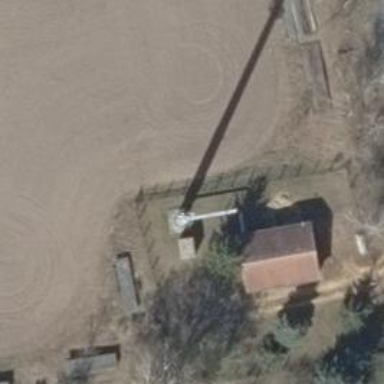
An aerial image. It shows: Communication mast tower.